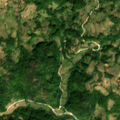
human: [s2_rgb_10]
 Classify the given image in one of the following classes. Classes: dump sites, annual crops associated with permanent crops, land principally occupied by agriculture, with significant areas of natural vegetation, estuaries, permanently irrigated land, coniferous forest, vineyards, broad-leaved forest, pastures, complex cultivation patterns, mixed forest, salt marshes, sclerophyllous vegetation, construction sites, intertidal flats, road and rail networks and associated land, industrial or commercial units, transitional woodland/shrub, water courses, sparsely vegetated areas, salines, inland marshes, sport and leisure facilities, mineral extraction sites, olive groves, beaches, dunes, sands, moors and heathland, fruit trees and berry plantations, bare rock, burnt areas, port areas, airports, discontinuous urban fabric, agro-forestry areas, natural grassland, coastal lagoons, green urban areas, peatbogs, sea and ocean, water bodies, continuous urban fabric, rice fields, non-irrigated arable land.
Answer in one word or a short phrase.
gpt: land principally occupied by agriculture, with significant areas of natural vegetation, broad-leaved forest